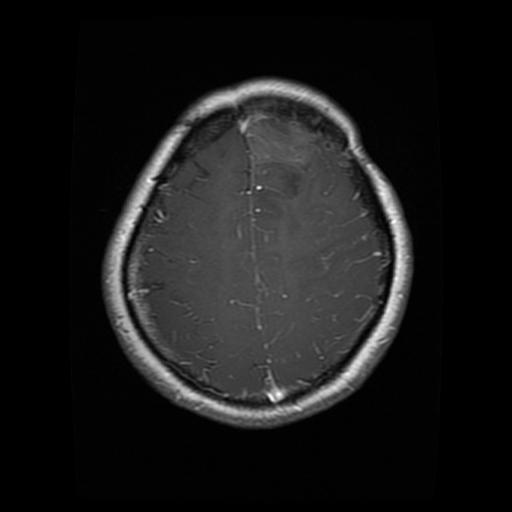
Label: glioma